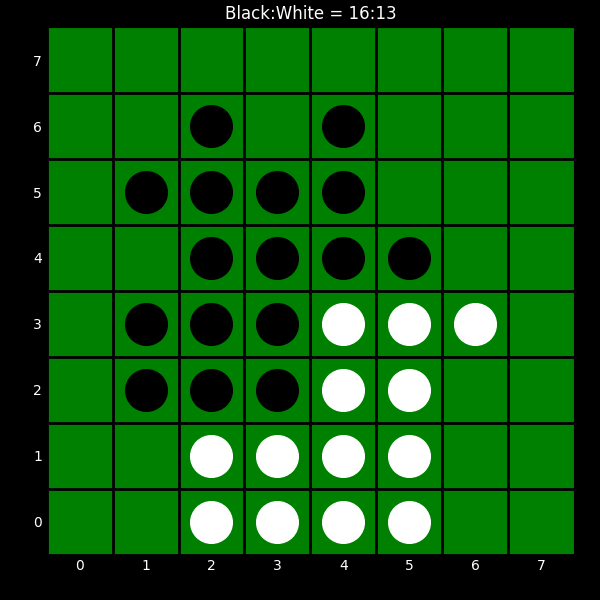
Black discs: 16
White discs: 13